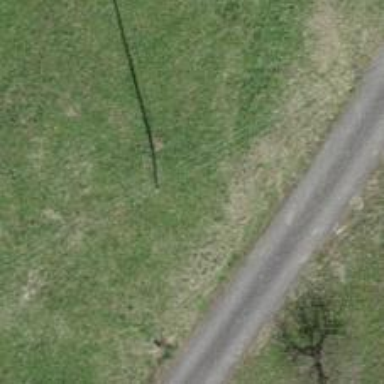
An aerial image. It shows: Power pole.